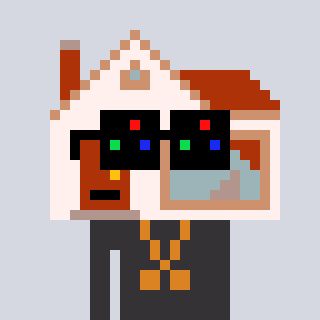
a pixel art character with square black sunglasses, a house-shaped head and a grayscale-colored body on a cool background